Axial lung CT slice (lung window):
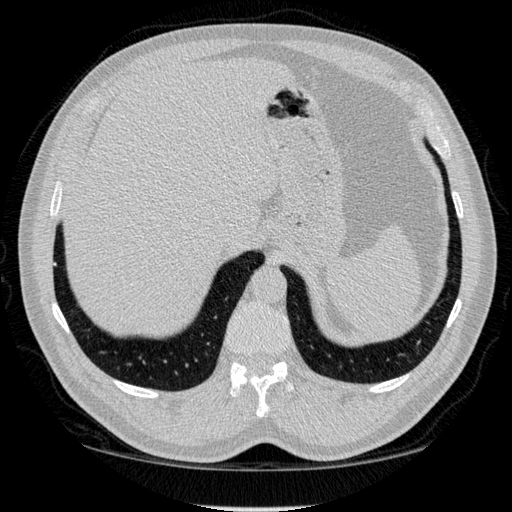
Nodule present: no